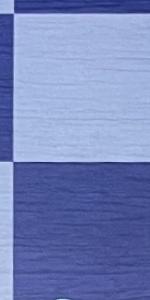
Label: Empty